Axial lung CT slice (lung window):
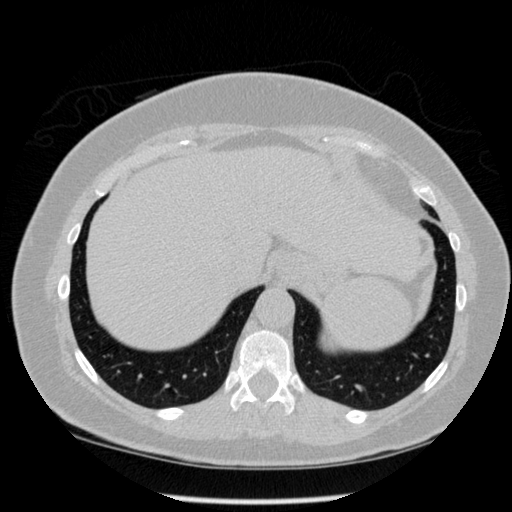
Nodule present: no